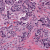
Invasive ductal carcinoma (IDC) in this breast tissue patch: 1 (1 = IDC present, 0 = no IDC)